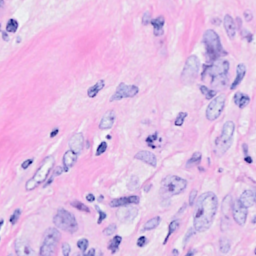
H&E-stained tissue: Breast